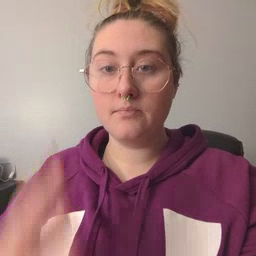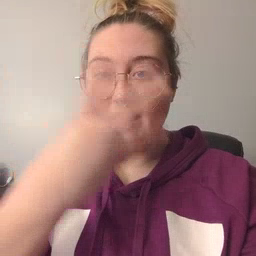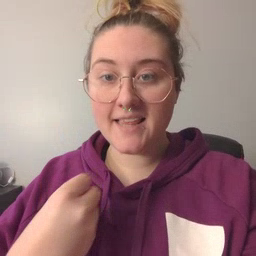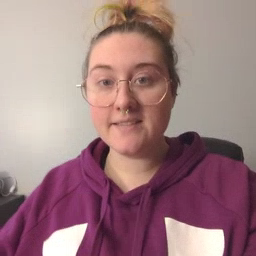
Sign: pretty